Field crop: maize
Growth stage: 2
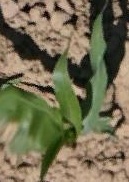
Species: maize